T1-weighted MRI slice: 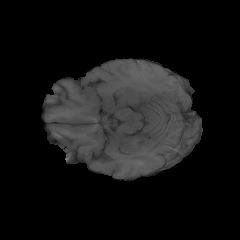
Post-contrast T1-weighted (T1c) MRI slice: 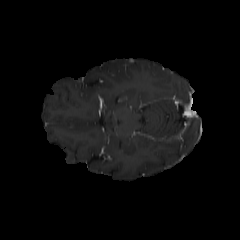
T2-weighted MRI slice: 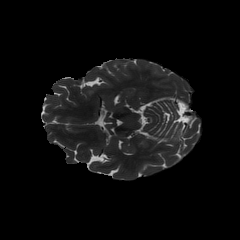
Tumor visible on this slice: no